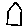
Label: house